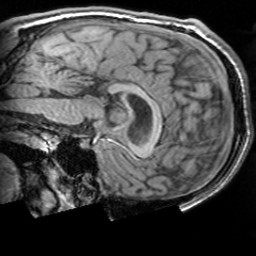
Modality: T1w
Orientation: sagittal
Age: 27
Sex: male
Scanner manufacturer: siemens
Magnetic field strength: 3 T
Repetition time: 1.63 s
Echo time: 0.00311 s